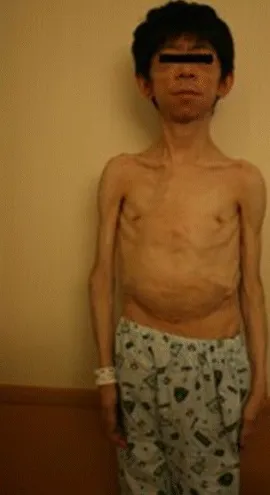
His appearance from the front.
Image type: medical_photograph (other_medical_photograph)